Question: I'm trying to plot the attached data in octave. The 1st column is the X values, the 2nd is the Y value, and the last is the Z values.
I'm running this script:
'''
xVec = reshape(mat(:,1),25,9);
yVec = reshape(mat(:,2),25,9);
zVec = reshape(mat(:,3),25,9);
surf(xVec,yVec,zVec);
axis([0.15 0.85 0.15 0.85]);
set(gca, 'XTick',0.20:0.05:0.80);
set(gca, 'YTick',0.20:0.05:0.80);
'''
But I keep getting an uneven surface which is very hard to understand. Why is that? What am I missing?

The data:
'''
0.15 0.15 40.802
0.15 0.2 40.673
0.15 0.25 40.526
0.15 0.3 40.83
0.15 0.35 40.862
0.15 0.4 40.652
0.15 0.45 40.924
0.15 0.5 40.774
0.15 0.55 41.088
0.15 0.6 40.749
0.15 0.65 41.099
0.15 0.7 41.753
0.15 0.75 41.607
0.15 0.8 41.911
0.15 0.85 41.537
0.2 0.15 39.809
0.2 0.2 39.884
0.2 0.25 40.595
0.2 0.3 40.497
0.2 0.35 40.863
0.2 0.4 41.325
0.2 0.45 40.916
0.2 0.5 40.431
0.2 0.55 40.583
0.2 0.6 40.858
0.2 0.65 40.548
0.2 0.7 41.668
0.2 0.75 41.863
0.2 0.8 41.499
0.2 0.85 41.903
0.25 0.15 39.894
0.25 0.2 39.686
0.25 0.25 40.227
0.25 0.3 40.625
0.25 0.35 40.572
0.25 0.4 41.034
0.25 0.45 40.828
0.25 0.5 40.802
0.25 0.55 40.196
0.25 0.6 40.493
0.25 0.65 41.265
0.25 0.7 40.963
0.25 0.75 41.023
0.25 0.8 41.396
0.25 0.85 41.596
0.3 0.15 39.546
0.3 0.2 40.216
0.3 0.25 39.535
0.3 0.3 39.945
0.3 0.35 40.108
0.3 0.4 40.726
0.3 0.45 40.187
0.3 0.5 41.279
0.3 0.55 40.747
0.3 0.6 41.122
0.3 0.65 40.91
0.3 0.7 40.292
0.3 0.75 41.04
0.3 0.8 41.287
0.3 0.85 42.023
0.35 0.15 38.693
0.35 0.2 40.269
0.35 0.25 40.561
0.35 0.3 40.536
0.35 0.35 40.268
0.35 0.4 39.947
0.35 0.45 40.259
0.35 0.5 40.146
0.35 0.55 41.048
0.35 0.6 40.263
0.35 0.65 40.875
0.35 0.7 41.281
0.35 0.75 40.836
0.35 0.8 41.322
0.35 0.85 41.734
0.4 0.15 39.321
0.4 0.2 39.103
0.4 0.25 39.694
0.4 0.3 40.529
0.4 0.35 40.272
0.4 0.4 39.826
0.4 0.45 40.224
0.4 0.5 40.808
0.4 0.55 40.66
0.4 0.6 40.003
0.4 0.65 41.626
0.4 0.7 41.549
0.4 0.75 41.523
0.4 0.8 41.408
0.4 0.85 41.545
0.45 0.15 39.428
0.45 0.2 39.53
0.45 0.25 39.988
0.45 0.3 40.039
0.45 0.35 40.075
0.45 0.4 40.206
0.45 0.45 40.946
0.45 0.5 41.027
0.45 0.55 41.214
0.45 0.6 40.98
0.45 0.65 40.874
0.45 0.7 41.483
0.45 0.75 41.151
0.45 0.8 41.123
0.45 0.85 40.528
0.5 0.15 39.477
0.5 0.2 39.62
0.5 0.25 40.265
0.5 0.3 39.61
0.5 0.35 40.109
0.5 0.4 40.232
0.5 0.45 40.212
0.5 0.5 40.861
0.5 0.55 39.665
0.5 0.6 41.225
0.5 0.65 40.577
0.5 0.7 40.62
0.5 0.75 41.244
0.5 0.8 40.977
0.5 0.85 41.753
0.55 0.15 39.033
0.55 0.2 39.769
0.55 0.25 40.164
0.55 0.3 40.351
0.55 0.35 40.592
0.55 0.4 40.227
0.55 0.45 40.14
0.55 0.5 40.734
0.55 0.55 40.429
0.55 0.6 40.701
0.55 0.65 40.849
0.55 0.7 40.596
0.55 0.75 41.481
0.55 0.8 41.27
0.55 0.85 40.755
0.6 0.15 38.944
0.6 0.2 39.76
0.6 0.25 39.051
0.6 0.3 40.009
0.6 0.35 39.84
0.6 0.4 40.072
0.6 0.45 41.282
0.6 0.5 40.606
0.6 0.55 40.98
0.6 0.6 41.141
0.6 0.65 40.111
0.6 0.7 41.627
0.6 0.75 41.798
0.6 0.8 41.196
0.6 0.85 41.35
0.65 0.15 39.457
0.65 0.2 39.38
0.65 0.25 40.26
0.65 0.3 40.142
0.65 0.35 39.935
0.65 0.4 40.496
0.65 0.45 39.862
0.65 0.5 40.665
0.65 0.55 40.187
0.65 0.6 40.955
0.65 0.65 39.834
0.65 0.7 40.641
0.65 0.75 41.162
0.65 0.8 41.028
0.65 0.85 41.54
0.7 0.15 38.938
0.7 0.2 39.803
0.7 0.25 39.485
0.7 0.3 39.8
0.7 0.35 39.459
0.7 0.4 39.895
0.7 0.45 40.203
0.7 0.5 40.222
0.7 0.55 40.176
0.7 0.6 41.01
0.7 0.65 41.433
0.7 0.7 41.651
0.7 0.75 41.018
0.7 0.8 41.185
0.7 0.85 41.216
0.75 0.15 39.182
0.75 0.2 38.856
0.75 0.25 39.992
0.75 0.3 40.005
0.75 0.35 39.613
0.75 0.4 39.526
0.75 0.45 40.232
0.75 0.5 40.45
0.75 0.55 41.157
0.75 0.6 40.578
0.75 0.65 41.106
0.75 0.7 41.252
0.75 0.75 40.773
0.75 0.8 41.207
0.75 0.85 42.219
0.8 0.15 39.33
0.8 0.2 39.463
0.8 0.25 39.435
0.8 0.3 40.252
0.8 0.35 39.819
0.8 0.4 39.826
0.8 0.45 40.506
0.8 0.5 41.031
0.8 0.55 40.666
0.8 0.6 41.306
0.8 0.65 40.674
0.8 0.7 41.489
0.8 0.75 40.956
0.8 0.8 41.61
0.8 0.85 41.099
0.85 0.15 39.247
0.85 0.2 38.983
0.85 0.25 39.051
0.85 0.3 39.098
0.85 0.35 39.617
0.85 0.4 40.541
0.85 0.45 40.091
0.85 0.5 40.435
0.85 0.55 40.55
0.85 0.6 40.204
0.85 0.65 40.682
0.85 0.7 40.965
0.85 0.75 41.063
0.85 0.8 41.113
0.85 0.85 41.577
'''
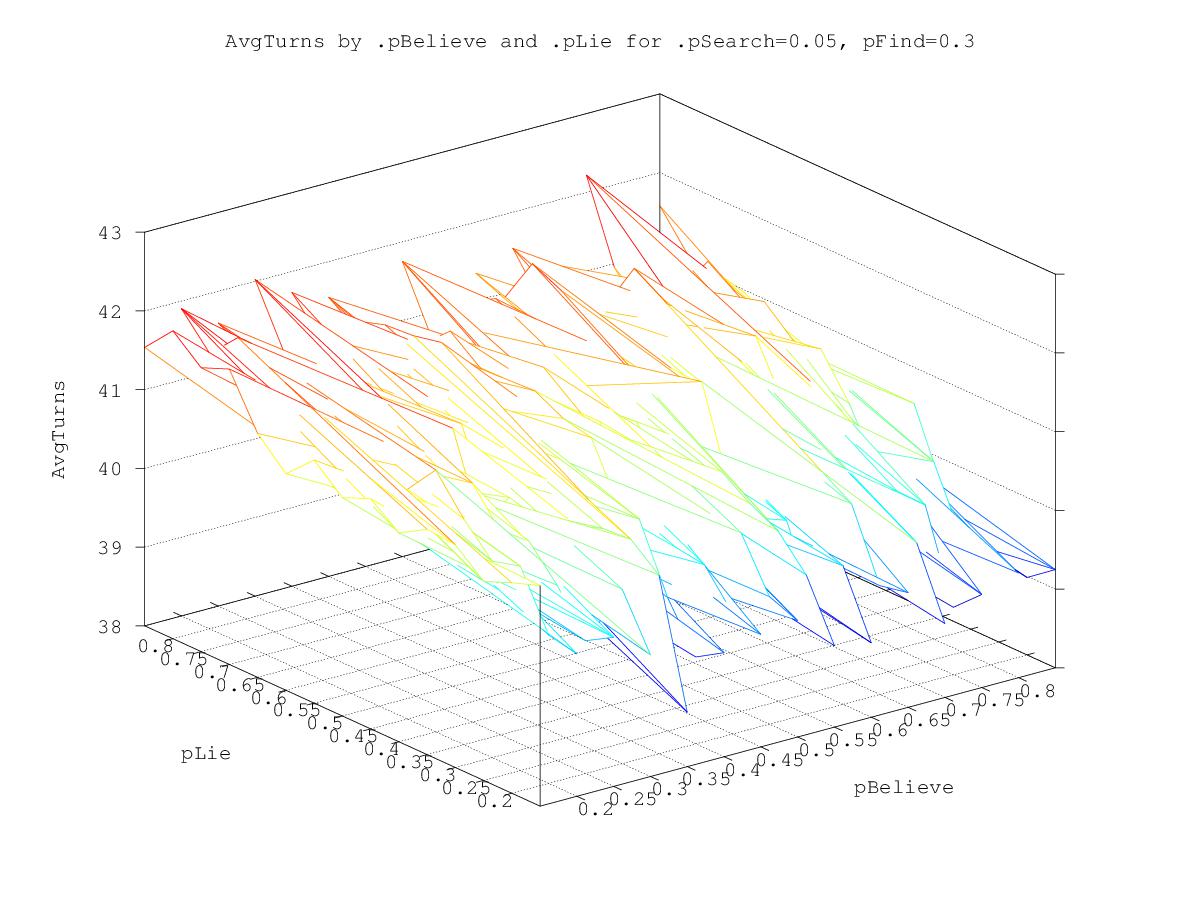
Answer: Well, as far as I can see in your data X values change every 15 points, so do Y and Z.
It seems you are reshaping incorrectly.
Try the next really small changes to your code:
'''
xVec = reshape(data(:,1),15,15);
yVec = reshape(data(:,2),15,15);
zVec = reshape(data(:,3),15,15);
surf(xVec,yVec,zVec);
axis([0.15 0.85 0.15 0.85]);
set(gca, 'XTick',0.20:0.05:0.80);
set(gca, 'YTick',0.20:0.05:0.80);
'''
Output: